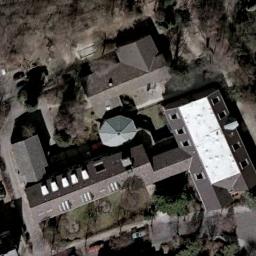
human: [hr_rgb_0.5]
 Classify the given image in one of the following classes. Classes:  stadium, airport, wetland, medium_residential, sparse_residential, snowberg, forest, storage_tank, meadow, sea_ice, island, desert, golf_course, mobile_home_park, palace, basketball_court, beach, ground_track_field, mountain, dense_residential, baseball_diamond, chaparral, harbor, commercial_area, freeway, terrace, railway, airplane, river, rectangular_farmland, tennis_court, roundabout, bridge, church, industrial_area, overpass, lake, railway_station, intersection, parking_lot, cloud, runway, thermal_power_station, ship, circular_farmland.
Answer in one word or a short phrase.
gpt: church